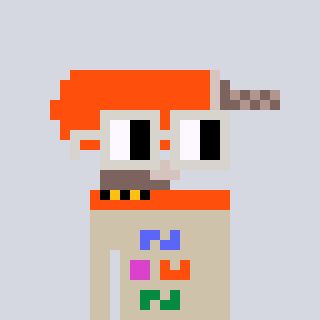
a pixel art character with square light gray glasses, a drill-shaped head and a bege-colored body on a cool background